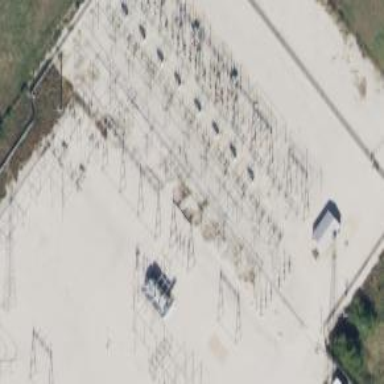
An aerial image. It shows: Switch for power supply.